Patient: sex M, age 76
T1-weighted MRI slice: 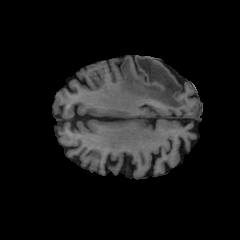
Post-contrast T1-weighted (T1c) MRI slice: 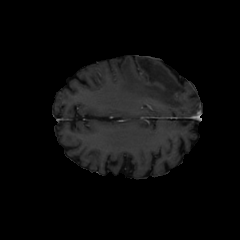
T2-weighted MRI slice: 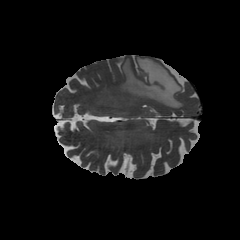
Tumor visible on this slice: yes
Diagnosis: Glioblastoma, IDH-wildtype
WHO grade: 4